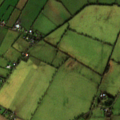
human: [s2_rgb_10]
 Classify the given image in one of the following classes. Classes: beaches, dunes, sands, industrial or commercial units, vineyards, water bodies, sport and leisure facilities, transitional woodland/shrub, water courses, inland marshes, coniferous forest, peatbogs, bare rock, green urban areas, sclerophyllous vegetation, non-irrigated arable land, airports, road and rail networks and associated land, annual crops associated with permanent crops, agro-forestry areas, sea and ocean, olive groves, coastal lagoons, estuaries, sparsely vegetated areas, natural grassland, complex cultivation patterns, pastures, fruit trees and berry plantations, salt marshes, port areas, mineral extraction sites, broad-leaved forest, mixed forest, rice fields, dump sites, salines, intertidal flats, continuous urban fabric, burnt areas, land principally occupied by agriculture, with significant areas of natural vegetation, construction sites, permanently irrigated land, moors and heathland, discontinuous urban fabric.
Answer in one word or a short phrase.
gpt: non-irrigated arable land, pastures